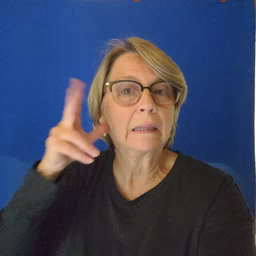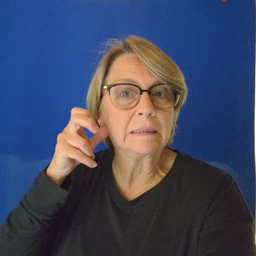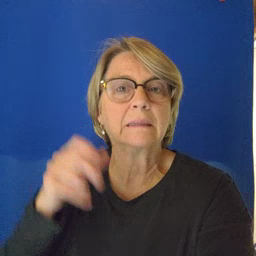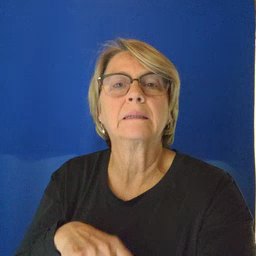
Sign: listen